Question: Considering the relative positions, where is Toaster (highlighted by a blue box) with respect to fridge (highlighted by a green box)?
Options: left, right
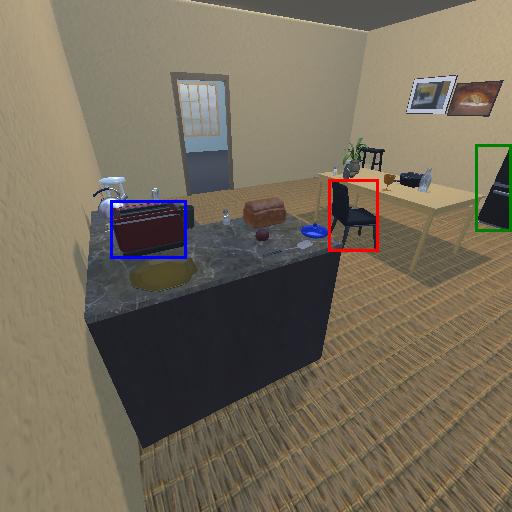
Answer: left